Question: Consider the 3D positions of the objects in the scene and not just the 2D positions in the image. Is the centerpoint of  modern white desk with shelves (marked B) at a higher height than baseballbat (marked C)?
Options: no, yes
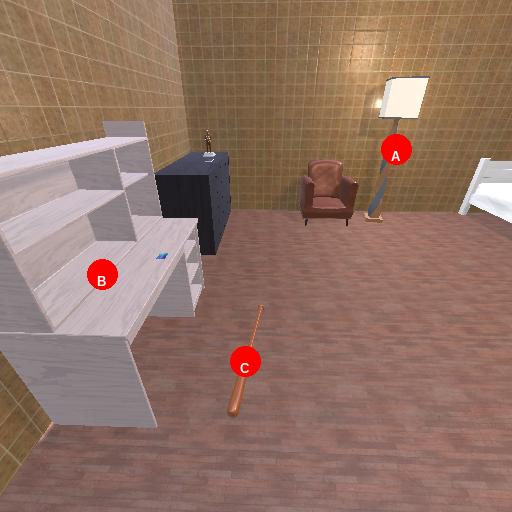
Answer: no